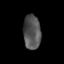
Tissue: skin
Cell type: Epithelial cells
Senescence score: 0.1199
Nuclear area (px): 582
Mean DAPI intensity: 83.486